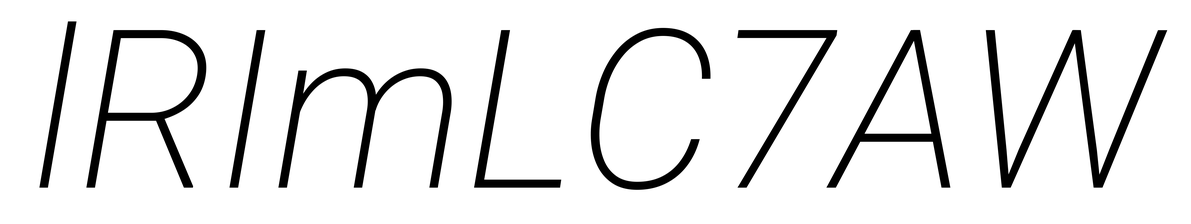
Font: Roboto-Italic_ExtraLight_Italic